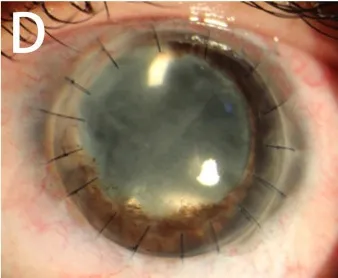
(D) Six months later, the aided vision is 20/200 with a pin hole after cataract extraction and intraocular lens implantation.
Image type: ophthalmic_imaging (slit_lamp_photograph)